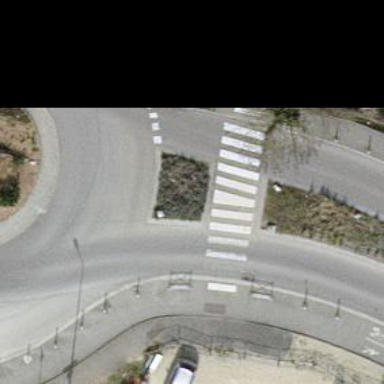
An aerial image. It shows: Marked crossing with zebra stripes on the road.